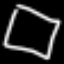
Label: square